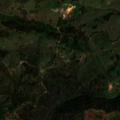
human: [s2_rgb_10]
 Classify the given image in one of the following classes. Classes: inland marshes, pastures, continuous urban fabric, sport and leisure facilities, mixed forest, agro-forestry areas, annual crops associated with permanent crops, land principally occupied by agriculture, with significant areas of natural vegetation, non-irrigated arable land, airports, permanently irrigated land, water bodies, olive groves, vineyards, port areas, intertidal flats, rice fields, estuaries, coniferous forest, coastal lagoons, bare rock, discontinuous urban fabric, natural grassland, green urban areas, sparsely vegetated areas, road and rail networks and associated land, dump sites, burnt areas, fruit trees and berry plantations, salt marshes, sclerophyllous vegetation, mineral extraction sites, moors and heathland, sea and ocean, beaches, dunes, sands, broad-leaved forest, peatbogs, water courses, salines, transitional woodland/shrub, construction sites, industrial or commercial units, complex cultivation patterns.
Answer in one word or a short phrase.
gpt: non-irrigated arable land, land principally occupied by agriculture, with significant areas of natural vegetation, broad-leaved forest, transitional woodland/shrub